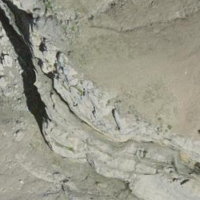
EUNIS habitat code: 48
Species observed at this site:
Linum alpinum
Dryas octopetala
Gentiana clusii